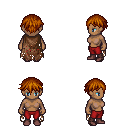
a pixel art fantasy rpg character, female body template, human, dark skin, brown tattered cape, red pants, brunette short bangs hairstyle, maroon shoes, four views (front, back, left, right), 2x2 character sprite sheet, small pixel art, hard edges, no anti-aliasing